Interaction volume radius: 10 \u00c5
Interaction volume height: 15 \u00c5
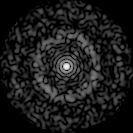
Disorder parameter: 0.839